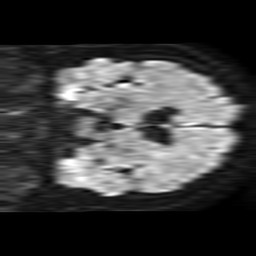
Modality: TRACE
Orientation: coronal
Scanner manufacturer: philips
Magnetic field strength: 1.5 T
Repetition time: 3.647 s
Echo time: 0.07078 s